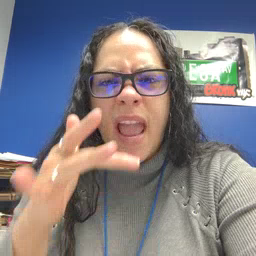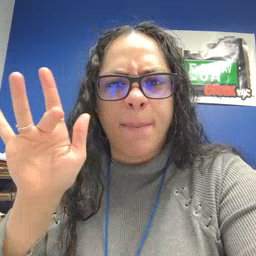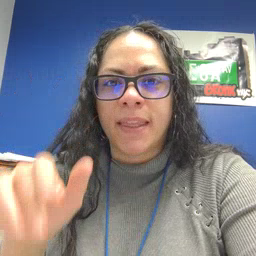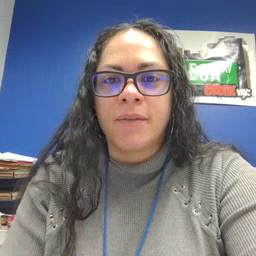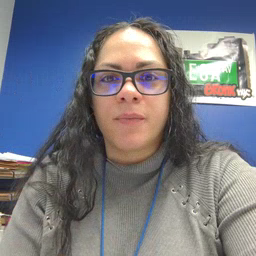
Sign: empty